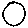
Label: circle